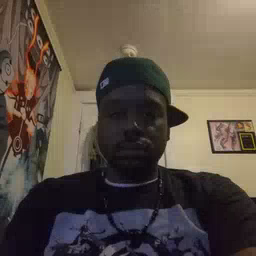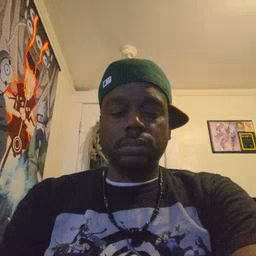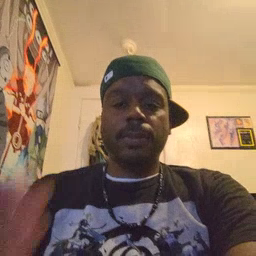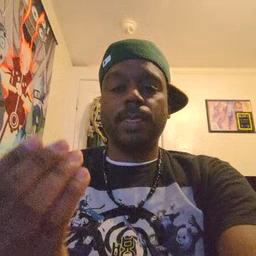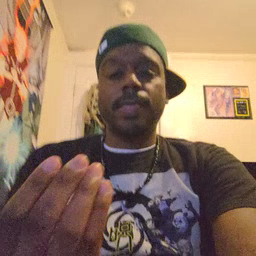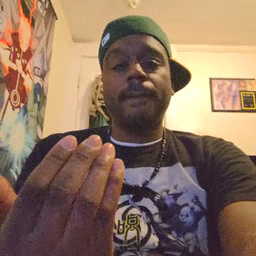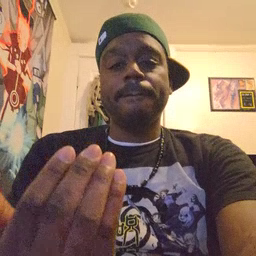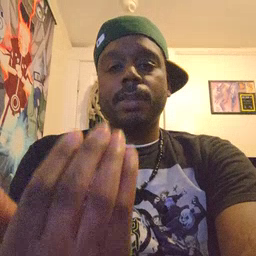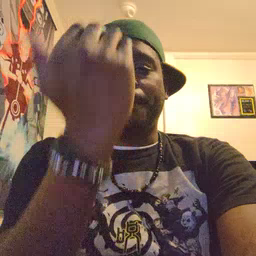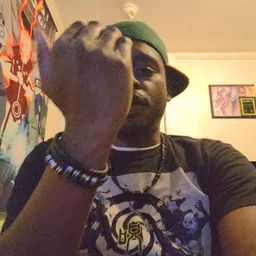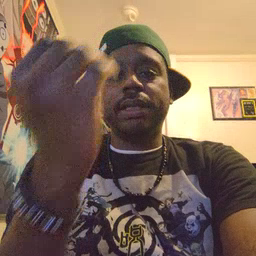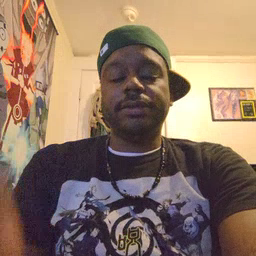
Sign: morning